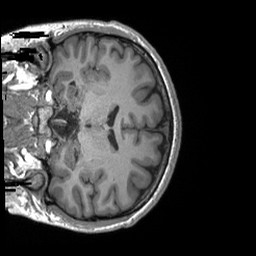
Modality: T1w
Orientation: coronal
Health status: ill
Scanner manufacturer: siemens
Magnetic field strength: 3 T
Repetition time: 2.3 s
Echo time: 0.00243 s